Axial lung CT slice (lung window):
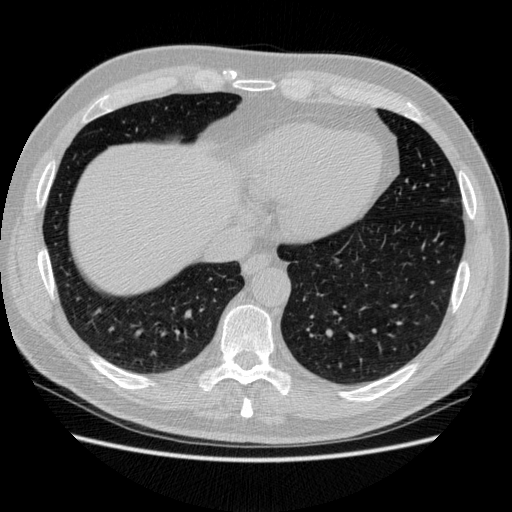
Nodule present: no